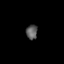
Tissue: prostate
Cell type: T cells
Senescence score: 0.3595
Nuclear area (px): 165
Mean DAPI intensity: 89.812